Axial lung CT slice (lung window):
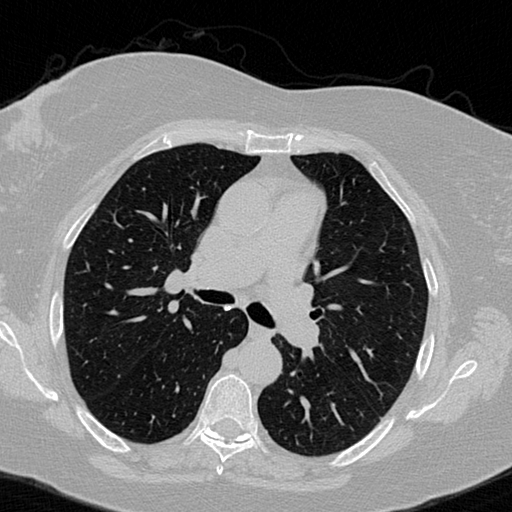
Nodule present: no